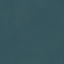
Land use / land cover: SeaLake